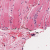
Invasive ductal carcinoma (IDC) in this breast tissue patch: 0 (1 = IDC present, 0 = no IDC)